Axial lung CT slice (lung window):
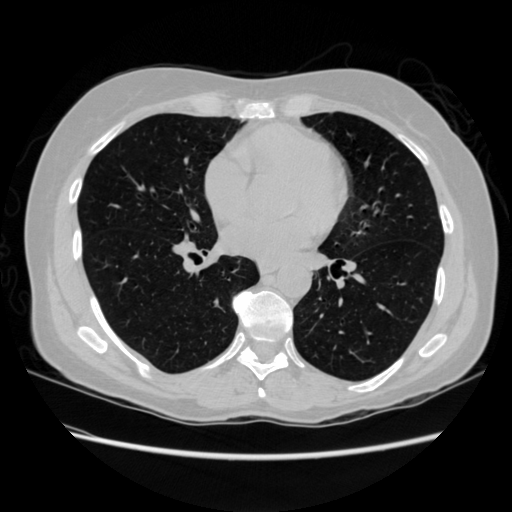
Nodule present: no